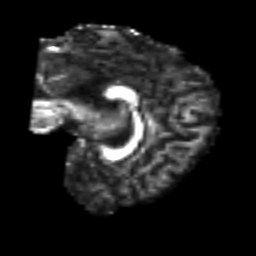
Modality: FA
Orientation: sagittal
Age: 45
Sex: female
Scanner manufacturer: siemens
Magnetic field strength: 3 T
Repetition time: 4.987 s
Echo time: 0.0792 s